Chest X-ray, AP view. Patient: 9 years old, sex M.
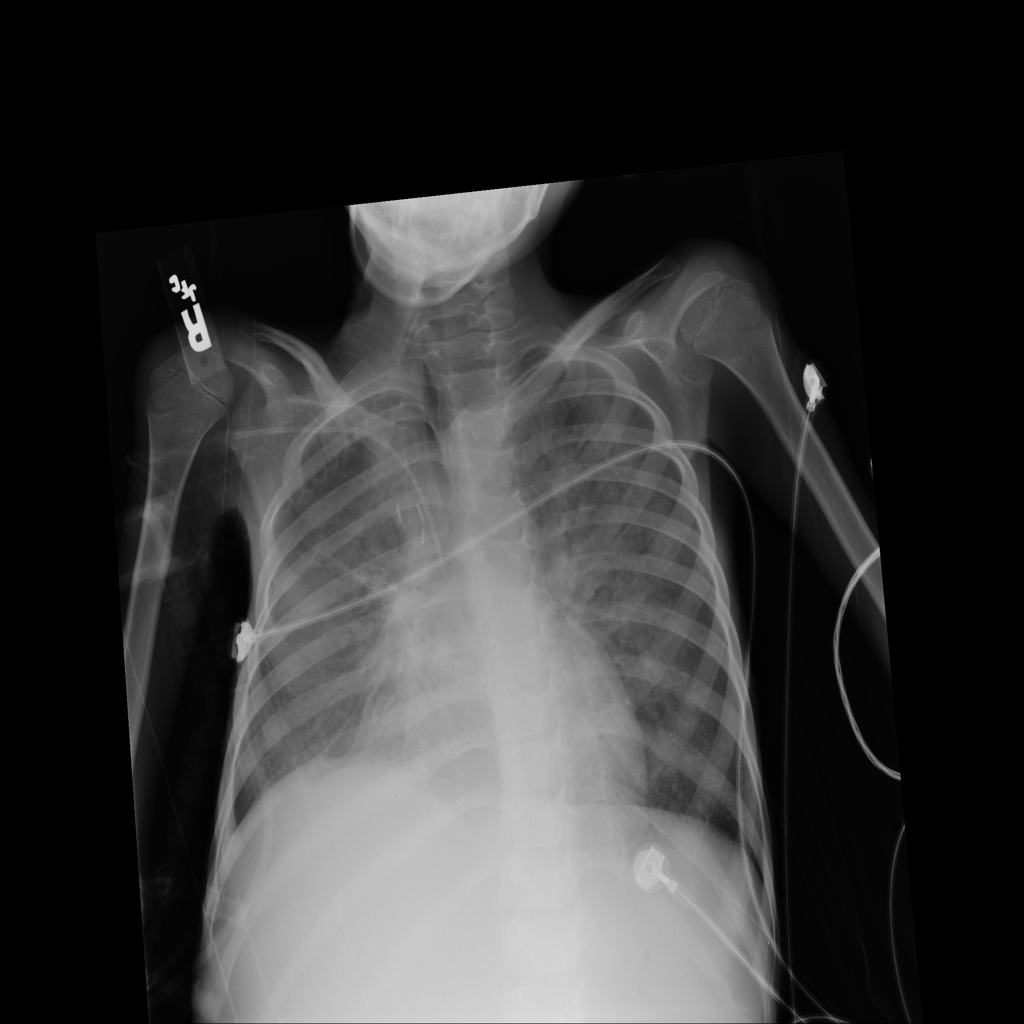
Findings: Pneumothorax